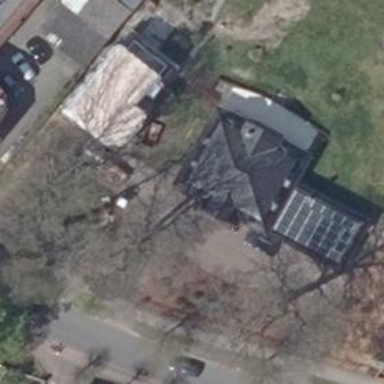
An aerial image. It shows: Detached building with mansard roof shape.